Aerial crown-view tile of a tropical tree (Barro Colorado Island, Panama), acquired 20250414:
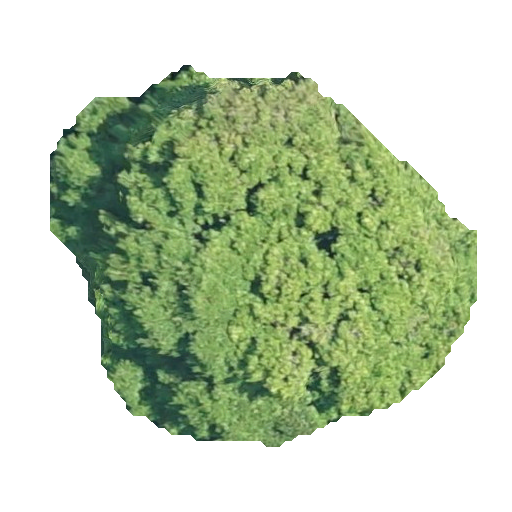
Species: Prioria copaifera
GBIF accepted scientific name: Prioria copaifera
Crown area: 174.653 m²